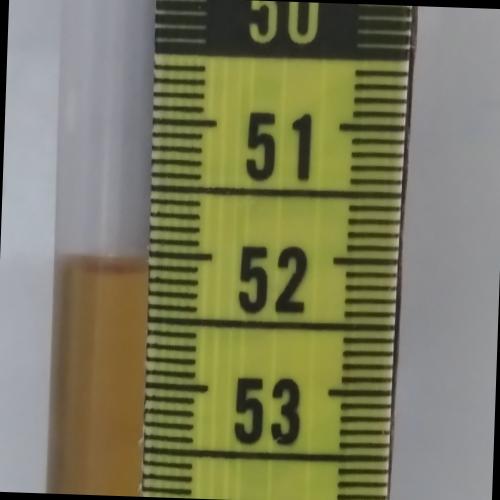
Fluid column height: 52.1 cm